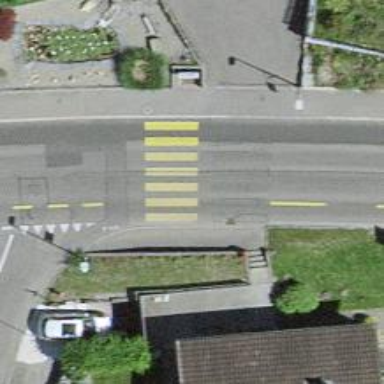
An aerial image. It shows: Uncontrolled zebra crossing on the road.